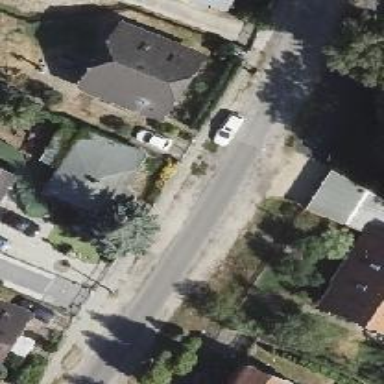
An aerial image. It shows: Asphalt road in residential area.